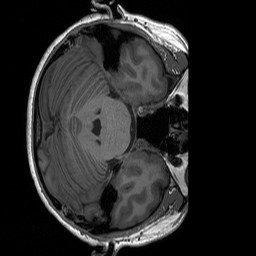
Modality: T1w
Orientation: axial
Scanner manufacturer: siemens
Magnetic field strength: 3 T
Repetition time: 1.76 s
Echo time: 0.0022 s